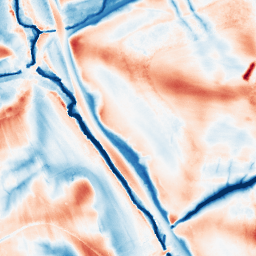
Category: edge_preserving
Decomposition family: guided
Decomposition parameters: radius: 16
eps: 0.001
Upsampling method: quadratic
Upsampling parameters: scale: 8
Upsampling scale: 8